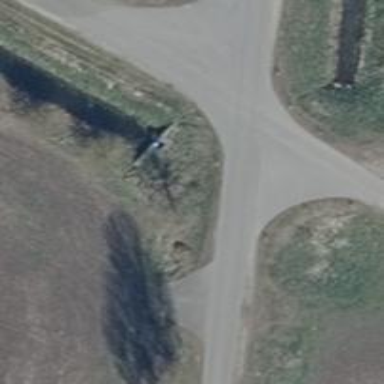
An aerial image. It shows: Culvert tunnel.